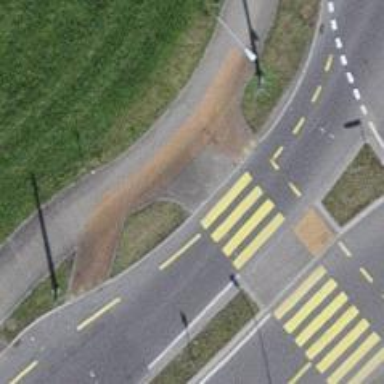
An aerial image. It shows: Uncontrolled zebra crossing with notable zebra markings.